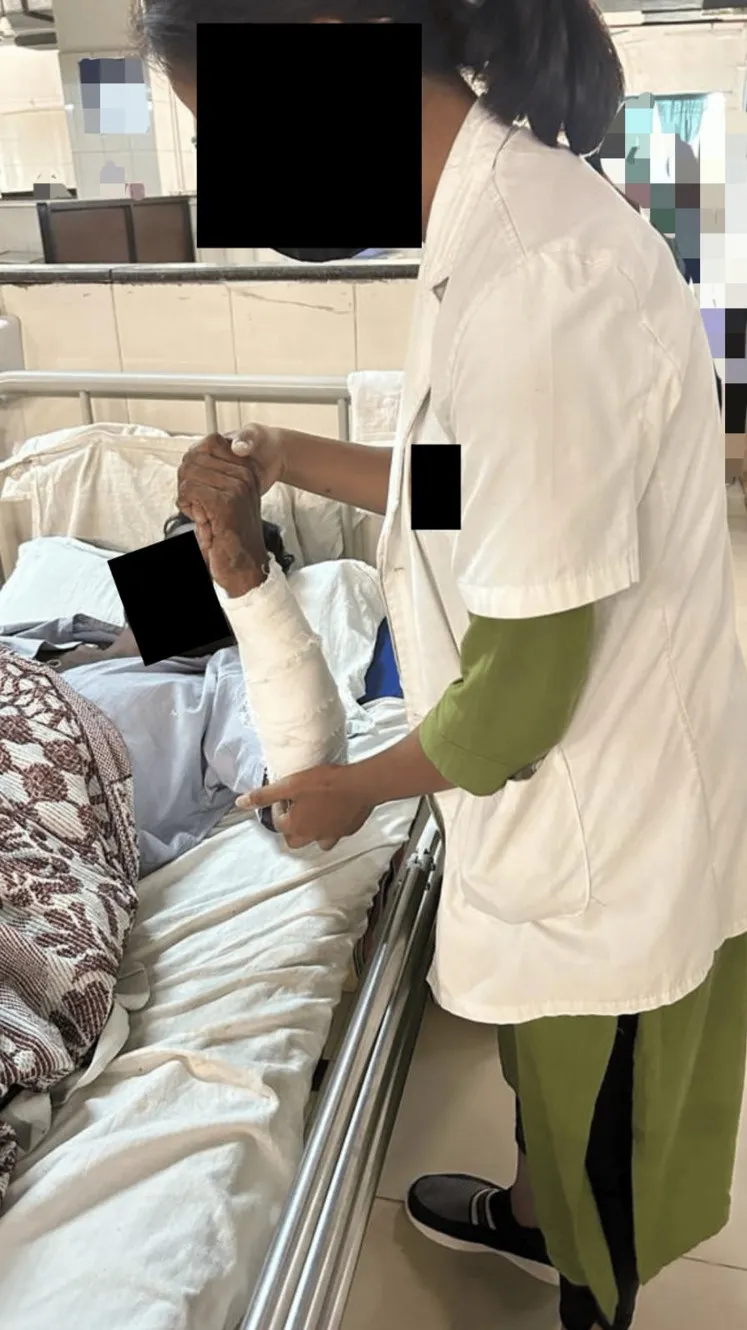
Patient undergoing MET for wrist flexors. MET: Muscle energy technique.
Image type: medical_photograph (skin_photograph)